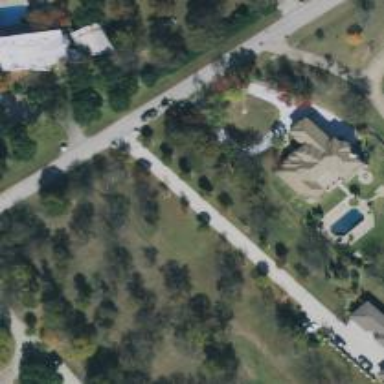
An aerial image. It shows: Driveway leading to service road.